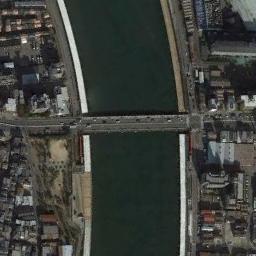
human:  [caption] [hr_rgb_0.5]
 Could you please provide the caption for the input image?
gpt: A bridge connects the land on both sides of the turquoise water, And there are many residential areas on the land .

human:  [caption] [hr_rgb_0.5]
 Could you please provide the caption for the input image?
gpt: There is a bridge over the river with many buildings on the both sides .

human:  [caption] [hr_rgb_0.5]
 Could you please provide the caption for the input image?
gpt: The bridge made a turn as it approached the shore .

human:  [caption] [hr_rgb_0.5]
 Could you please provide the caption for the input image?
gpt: A bridge built on a dark green river and some buildings arranged neatly on both sides of the river .

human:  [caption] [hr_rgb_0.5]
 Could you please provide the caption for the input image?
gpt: Many buildings of different shapes are at the ends of the bridge .